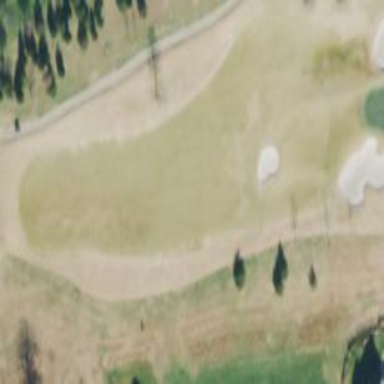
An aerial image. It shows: Rough area in golf course.